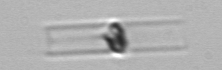
Label: Dactyliosolen_blavyanus